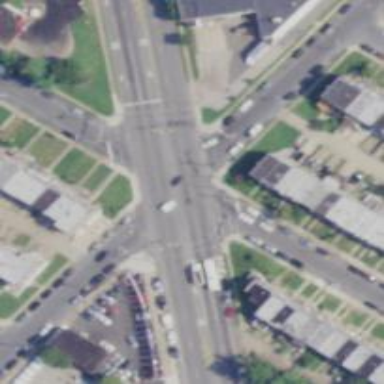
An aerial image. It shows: Marked crossing on footway.